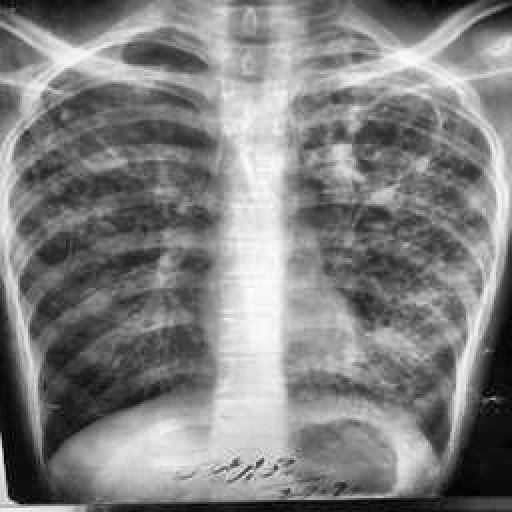
Finding: TUBERCULOSIS